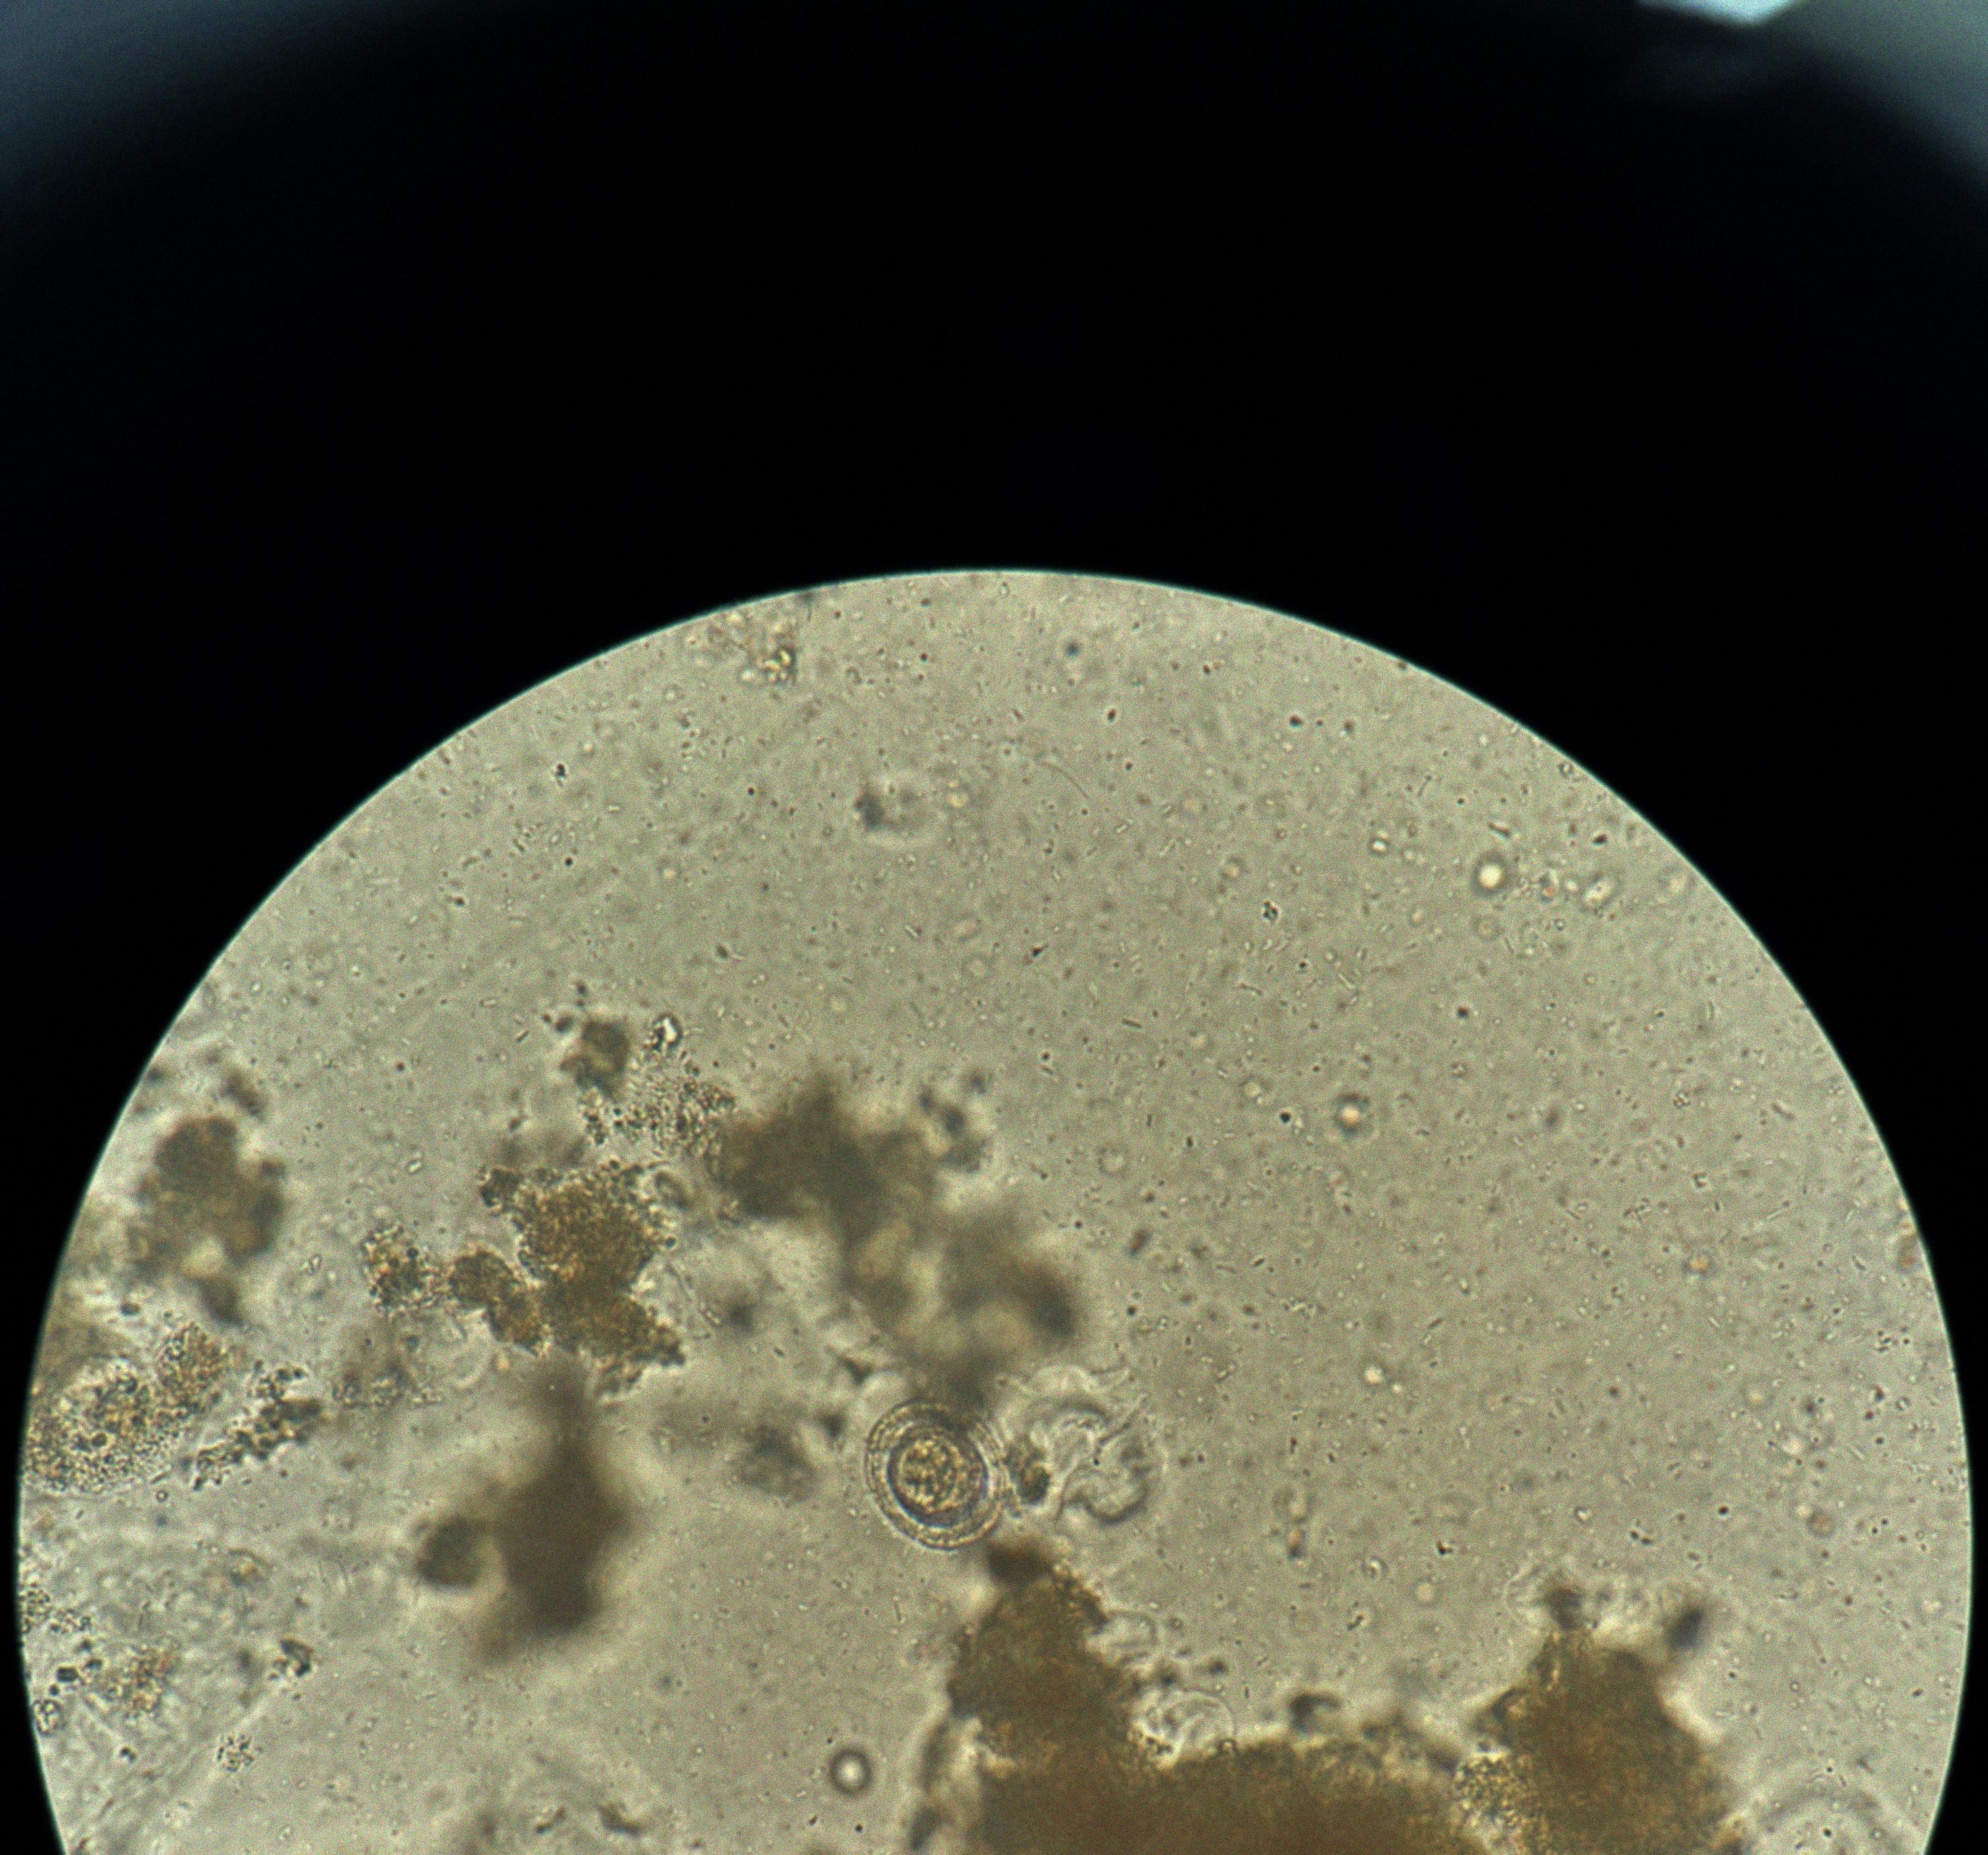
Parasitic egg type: Hymenolepis nana